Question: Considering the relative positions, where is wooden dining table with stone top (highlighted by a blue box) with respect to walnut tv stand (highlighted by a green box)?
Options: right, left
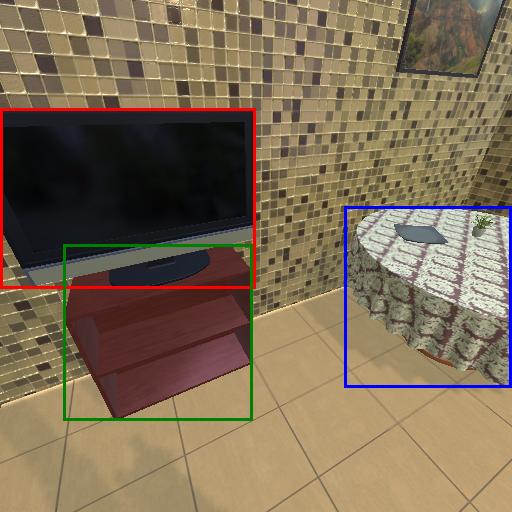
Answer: right